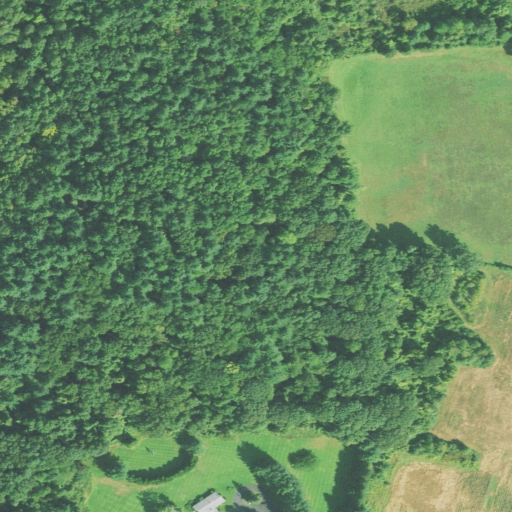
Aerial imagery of mountain in Connecticut named Buck Hill containing deciduous forest, mixed forest, evergreen forest, cultivated crops, and pasture